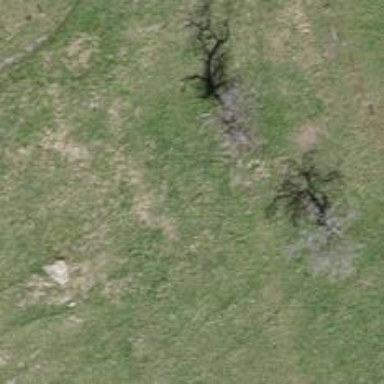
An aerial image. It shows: Single tag "natural: tree."